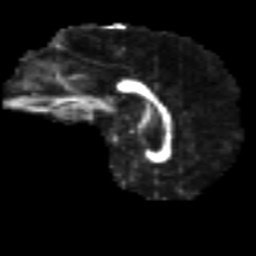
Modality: FA
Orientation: sagittal
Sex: female
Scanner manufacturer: ge
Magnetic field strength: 3 T
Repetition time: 7 s
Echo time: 0.08 s